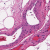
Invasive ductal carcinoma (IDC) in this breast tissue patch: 0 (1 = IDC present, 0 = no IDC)